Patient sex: M
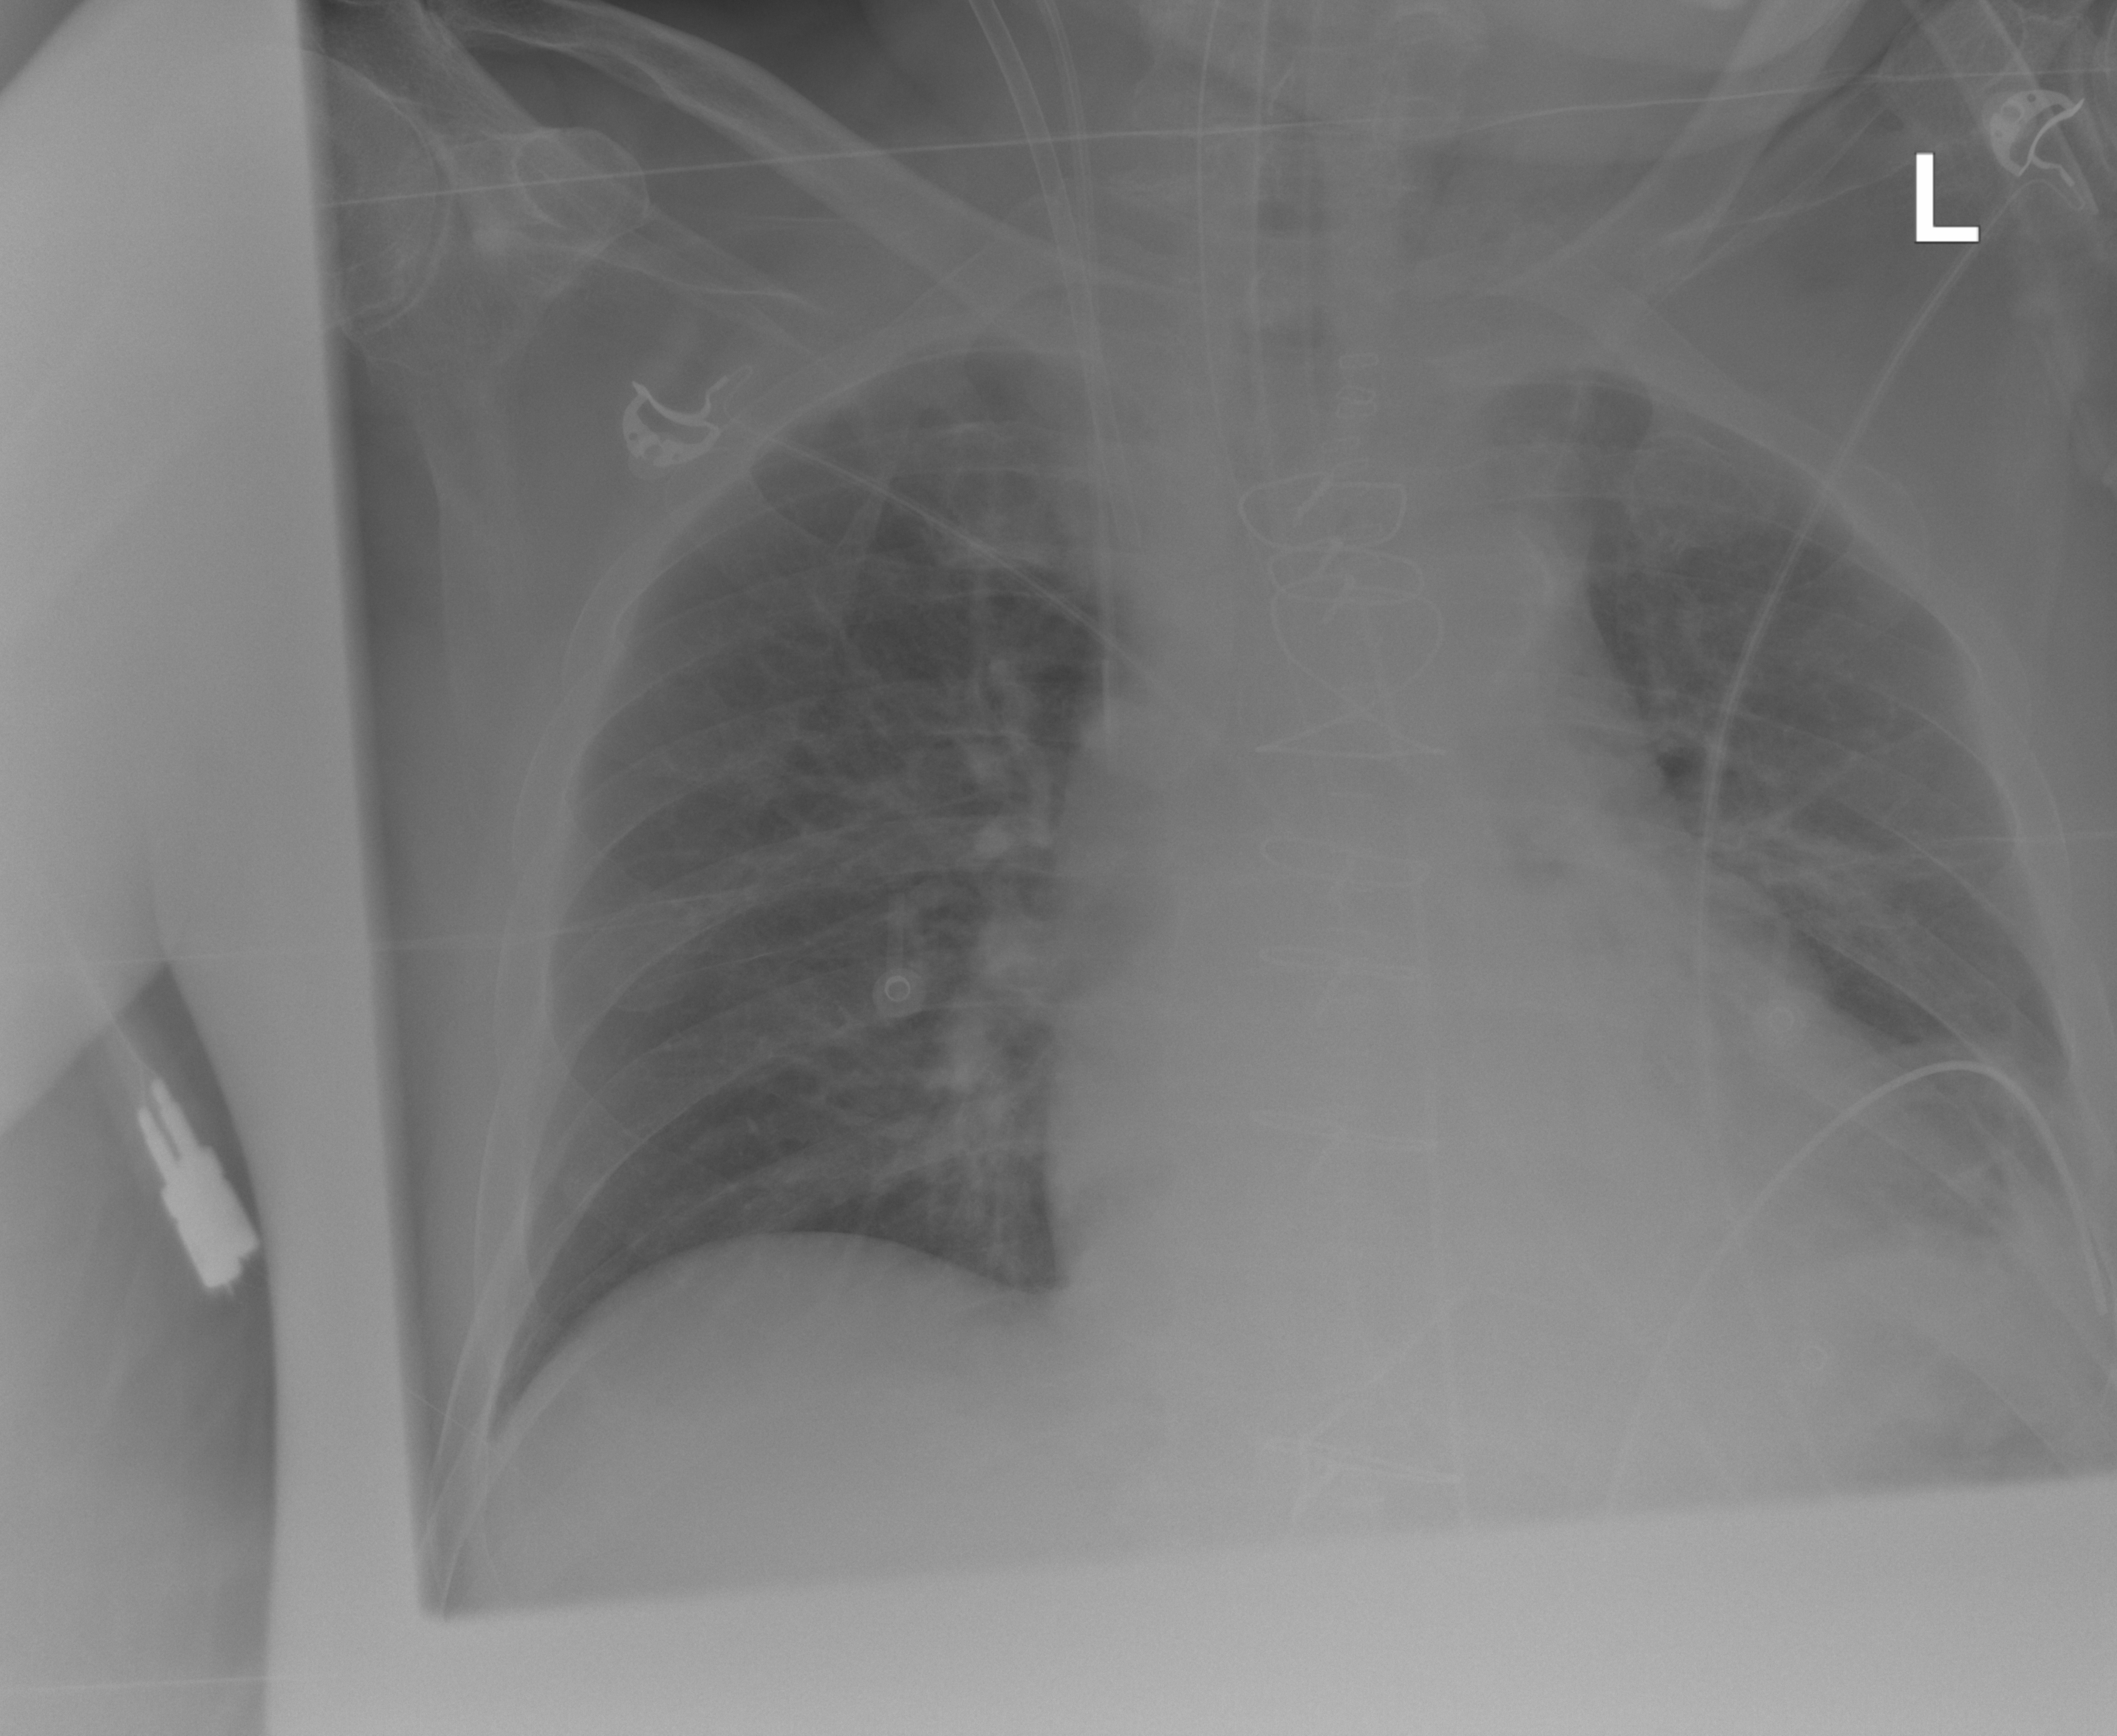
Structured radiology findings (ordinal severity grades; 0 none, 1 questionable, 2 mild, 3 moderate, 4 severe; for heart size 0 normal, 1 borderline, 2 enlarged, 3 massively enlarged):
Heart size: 2
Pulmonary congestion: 0
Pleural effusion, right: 0
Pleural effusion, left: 0
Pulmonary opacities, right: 0
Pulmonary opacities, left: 0
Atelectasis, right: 0
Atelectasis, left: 2